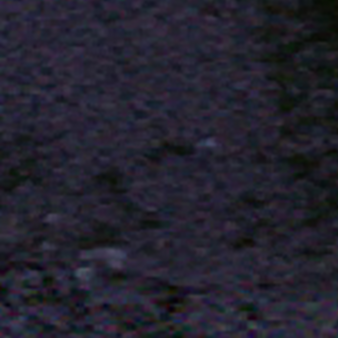
Label: other